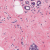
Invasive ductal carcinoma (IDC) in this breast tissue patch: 1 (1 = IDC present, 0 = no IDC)